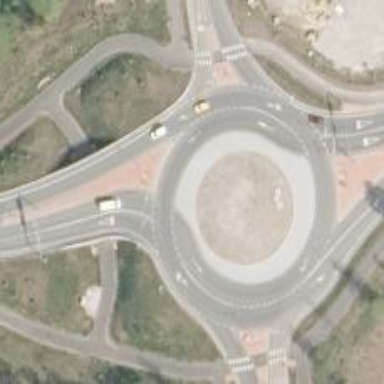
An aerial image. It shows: Secondary road leading to roundabout.